Question: I have my MySQL query below, here I need the last 5 records in ascending order
'''
SELECT TransId FROM 'sf_transaction' ORDER by TransId DESC limit 5
'''
My Output is given below which is in descending order

I need this in ascending order, don't want to use subqueries
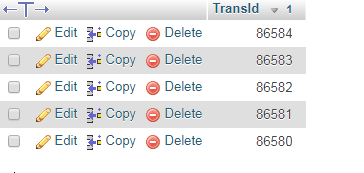
Answer: You can try this way without subquery.
'''
(SELECT TransId
FROM 'sf_transaction'
ORDER BY TransId DESC
LIMIT 5)
ORDER BY TransId ASC
'''